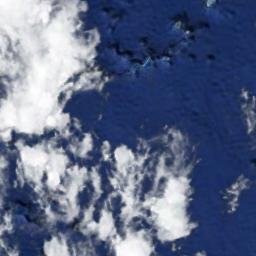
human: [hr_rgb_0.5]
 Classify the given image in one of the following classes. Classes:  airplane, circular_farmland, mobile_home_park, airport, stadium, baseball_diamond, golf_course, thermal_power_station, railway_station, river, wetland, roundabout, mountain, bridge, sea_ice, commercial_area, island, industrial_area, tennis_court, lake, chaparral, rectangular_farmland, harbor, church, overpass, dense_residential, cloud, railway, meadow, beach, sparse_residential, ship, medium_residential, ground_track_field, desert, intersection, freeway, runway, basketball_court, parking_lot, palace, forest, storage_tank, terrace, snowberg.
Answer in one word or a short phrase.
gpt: cloud